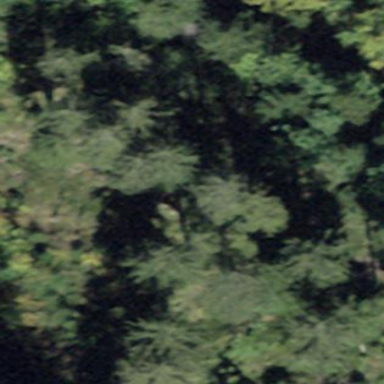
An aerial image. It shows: Forest area.